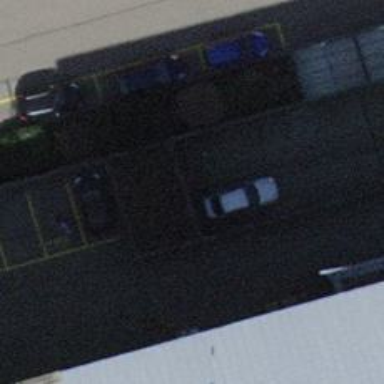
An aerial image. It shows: Parking area.